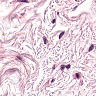
Metastatic tissue present: no